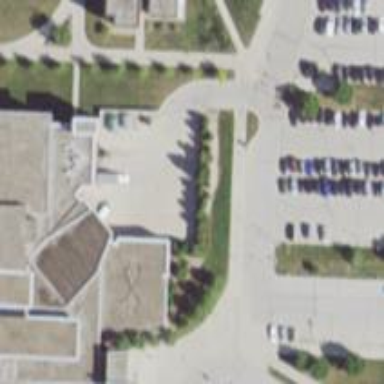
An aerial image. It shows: Parking space.